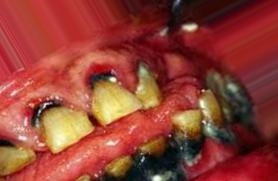
Condition: Tooth Discoloration